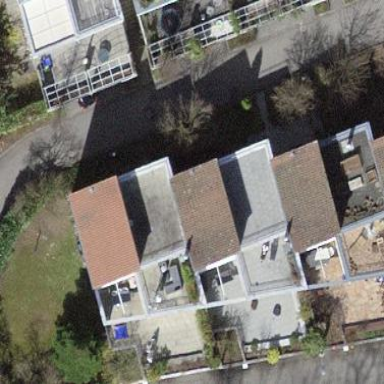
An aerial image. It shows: Residential building.